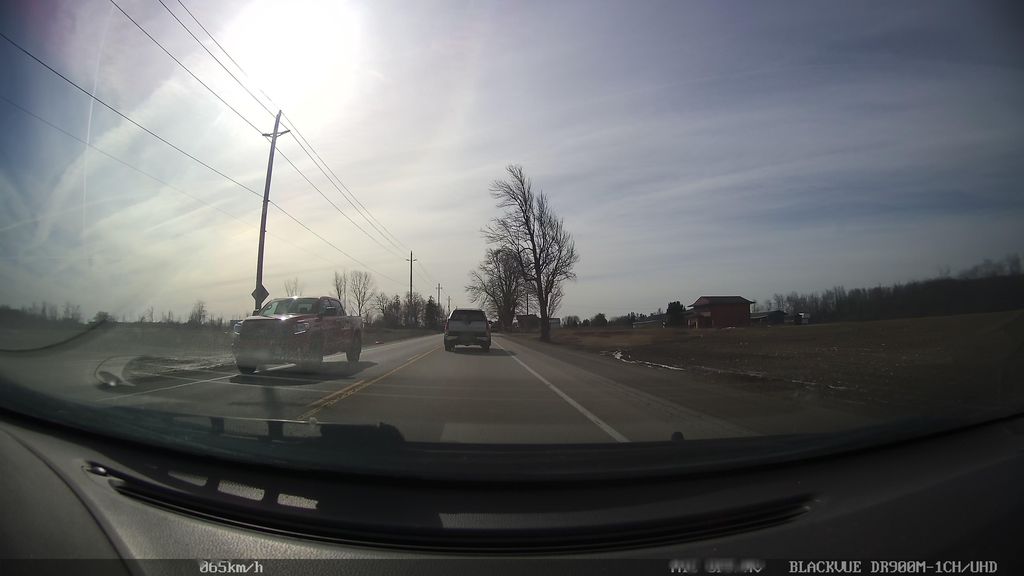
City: kitchener-waterloo